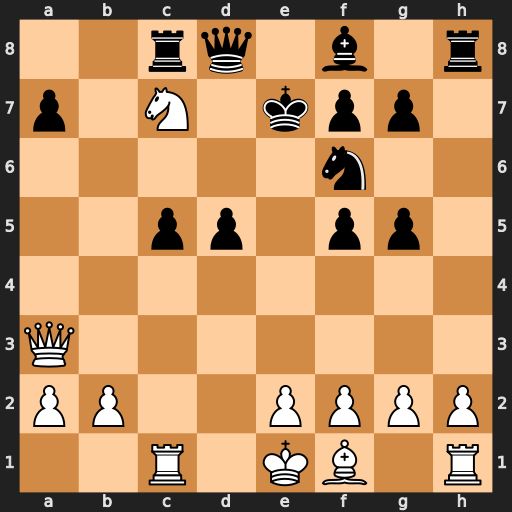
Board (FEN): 2rq1b1r/p1N1kpp1/5n2/2pp1pp1/8/Q7/PP2PPPP/2R1KB1R
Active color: w
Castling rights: K
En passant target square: -
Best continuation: Qxc5+